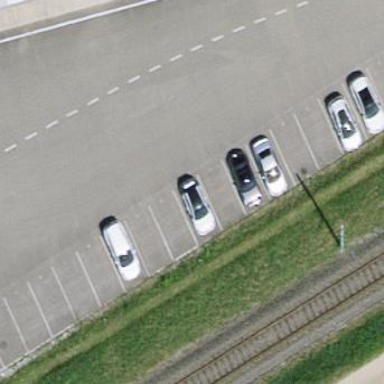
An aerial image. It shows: Paved parking area.